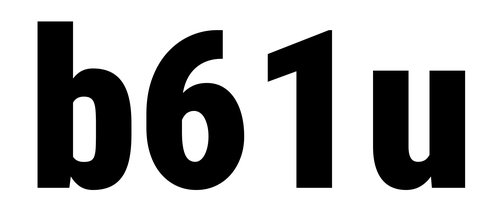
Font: Roboto_Condensed_Black